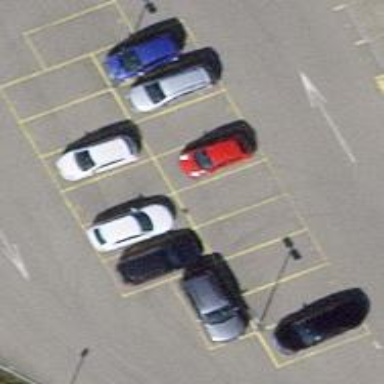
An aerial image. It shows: Parking area.